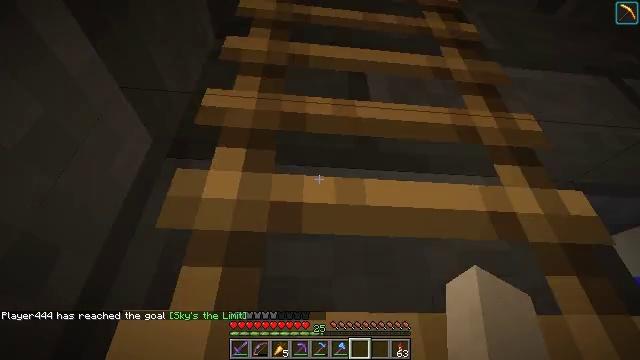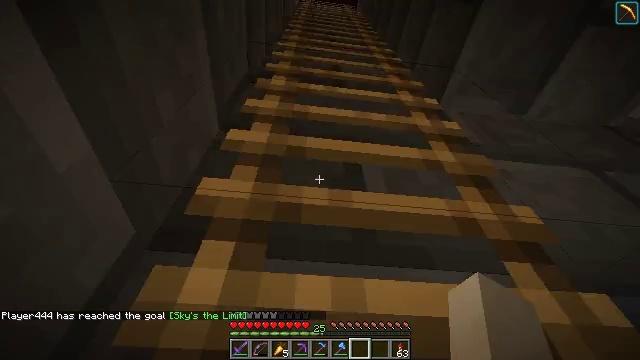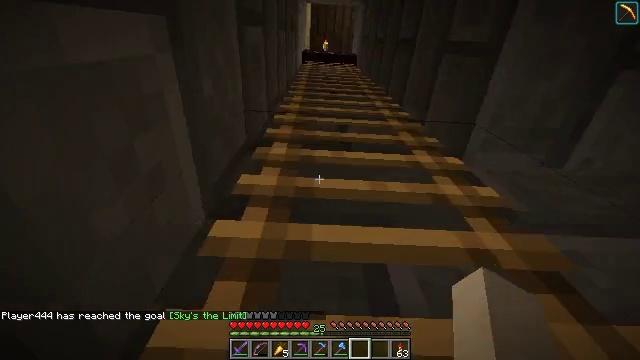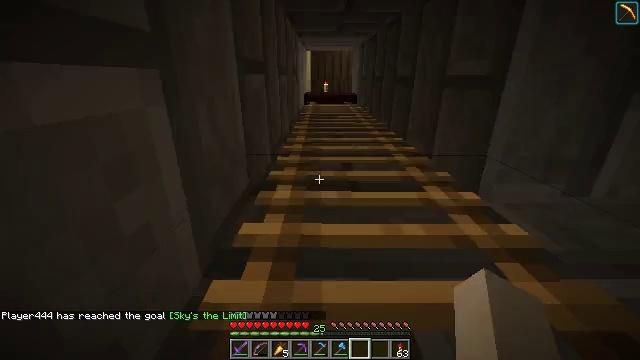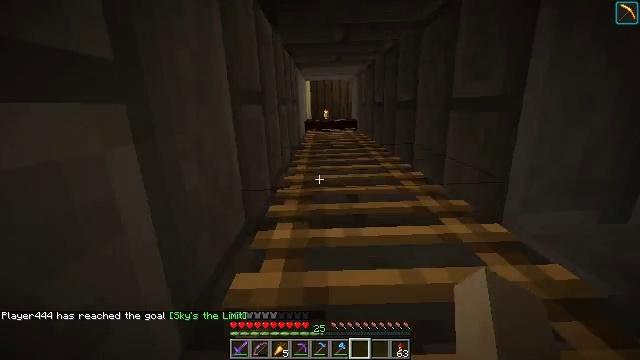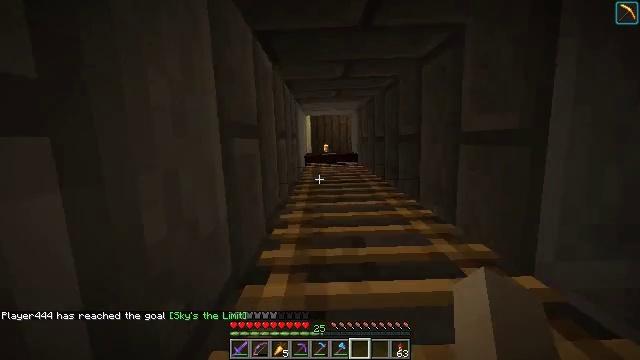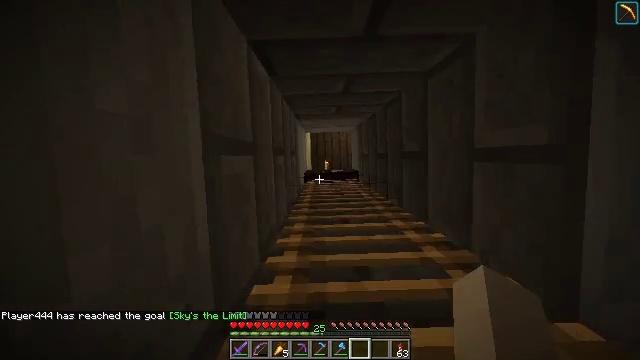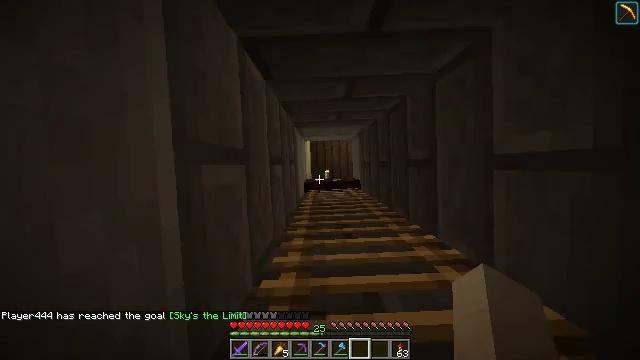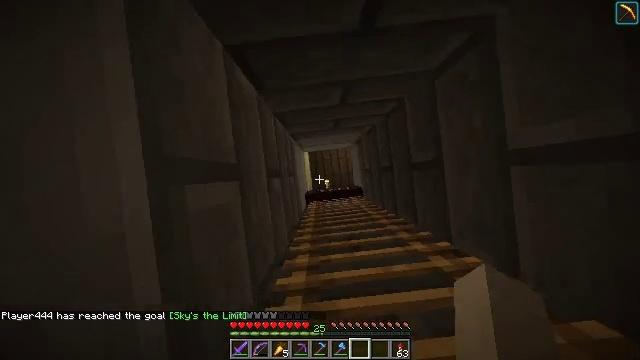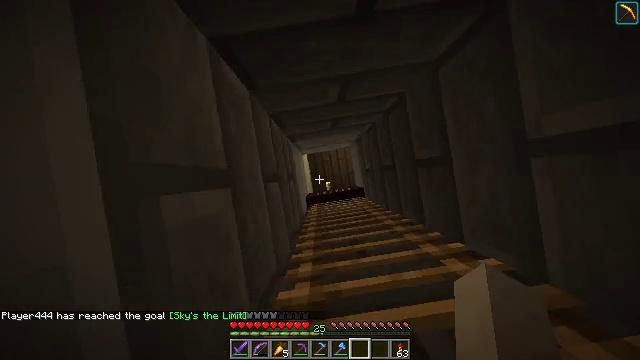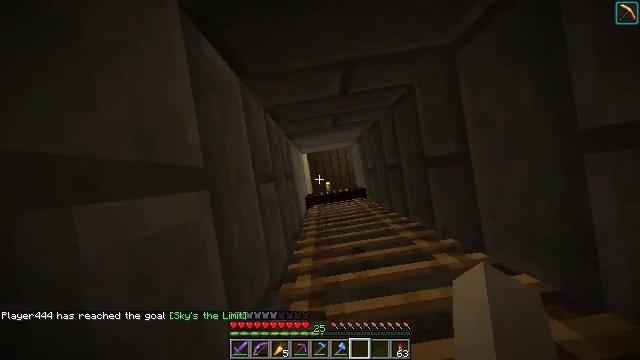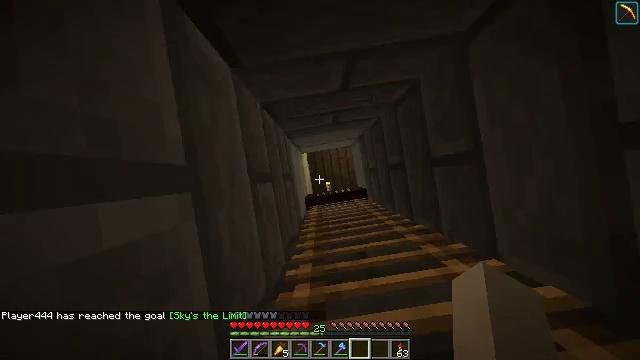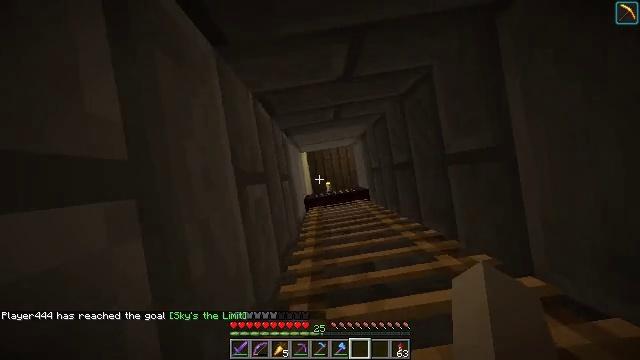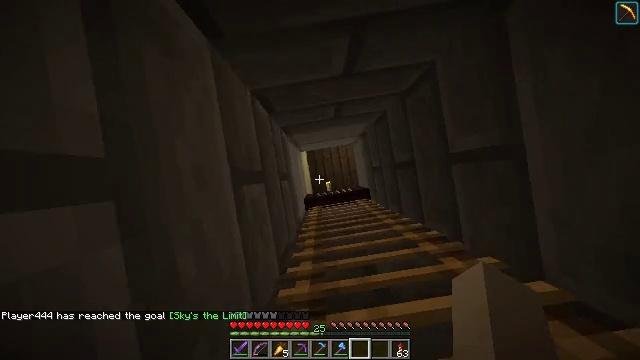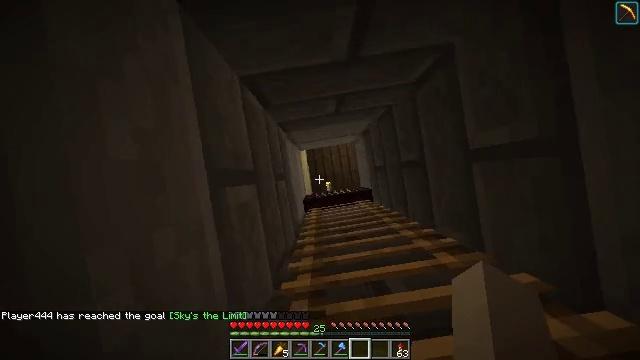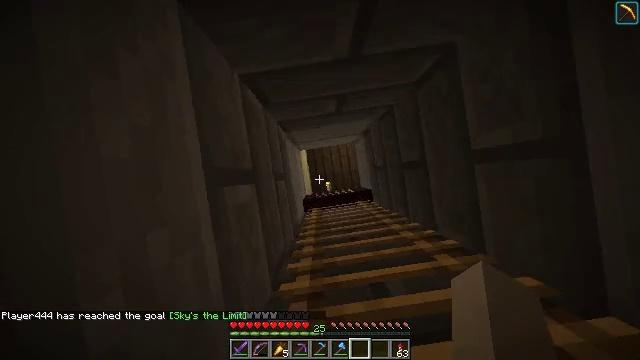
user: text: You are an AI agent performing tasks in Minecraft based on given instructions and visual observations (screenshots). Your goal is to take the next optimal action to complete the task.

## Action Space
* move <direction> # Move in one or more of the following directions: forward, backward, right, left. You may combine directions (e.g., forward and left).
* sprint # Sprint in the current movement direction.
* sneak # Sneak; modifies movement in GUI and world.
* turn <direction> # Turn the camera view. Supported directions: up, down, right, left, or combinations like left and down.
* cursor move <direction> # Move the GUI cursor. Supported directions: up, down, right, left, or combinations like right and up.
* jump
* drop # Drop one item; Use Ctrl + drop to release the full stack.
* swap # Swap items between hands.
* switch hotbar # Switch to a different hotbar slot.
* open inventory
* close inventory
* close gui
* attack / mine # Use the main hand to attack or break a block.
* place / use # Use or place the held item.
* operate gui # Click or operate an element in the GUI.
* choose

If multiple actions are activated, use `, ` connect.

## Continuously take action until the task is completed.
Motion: motion action
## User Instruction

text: Collect mossy cobblestone from a structure.
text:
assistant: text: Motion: move forward, sprint, turn right and up
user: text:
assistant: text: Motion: move forward, sprint, turn left and up
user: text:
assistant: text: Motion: move forward, sprint, turn left and up
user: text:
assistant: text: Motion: move forward, sprint, turn left and up
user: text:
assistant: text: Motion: move forward, sprint, turn up
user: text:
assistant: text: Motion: move forward, sprint, turn up
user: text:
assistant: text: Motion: move forward, sprint, turn up
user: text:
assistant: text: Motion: move forward, sprint, turn left and up
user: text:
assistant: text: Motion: move forward, sprint, turn left
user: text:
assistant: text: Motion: move forward
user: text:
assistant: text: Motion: move forward
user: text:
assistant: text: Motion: move forward
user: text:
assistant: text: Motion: move forward
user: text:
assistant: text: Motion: move forward
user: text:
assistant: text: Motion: move forward
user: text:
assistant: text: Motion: move forward, turn right
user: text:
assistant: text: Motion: move forward
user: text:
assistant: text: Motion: move forward
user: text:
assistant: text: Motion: move forward
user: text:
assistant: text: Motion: move forward
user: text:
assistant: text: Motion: move forward
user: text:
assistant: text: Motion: move forward
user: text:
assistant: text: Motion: move forward
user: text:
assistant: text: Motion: move forward
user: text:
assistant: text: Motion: move forward
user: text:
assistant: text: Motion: move forward
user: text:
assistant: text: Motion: move forward
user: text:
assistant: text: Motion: move forward
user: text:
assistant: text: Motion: move forward
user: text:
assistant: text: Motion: move forward